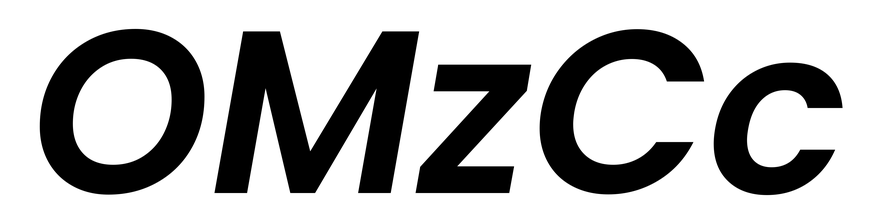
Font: Poppins-SemiBoldItalic